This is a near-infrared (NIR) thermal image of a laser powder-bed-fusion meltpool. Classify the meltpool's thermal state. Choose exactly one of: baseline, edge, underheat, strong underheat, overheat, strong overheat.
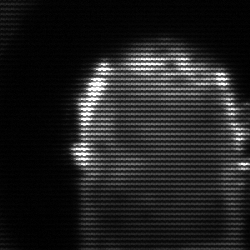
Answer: baseline